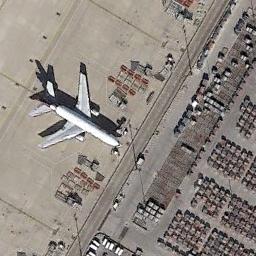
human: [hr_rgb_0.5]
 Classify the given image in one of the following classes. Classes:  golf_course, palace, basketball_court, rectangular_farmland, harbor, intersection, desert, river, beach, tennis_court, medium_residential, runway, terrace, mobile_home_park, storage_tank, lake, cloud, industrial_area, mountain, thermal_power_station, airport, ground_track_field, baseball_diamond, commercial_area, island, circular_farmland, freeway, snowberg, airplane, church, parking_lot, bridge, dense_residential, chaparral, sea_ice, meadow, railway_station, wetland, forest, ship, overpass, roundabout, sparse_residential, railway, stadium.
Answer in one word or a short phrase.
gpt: airplane